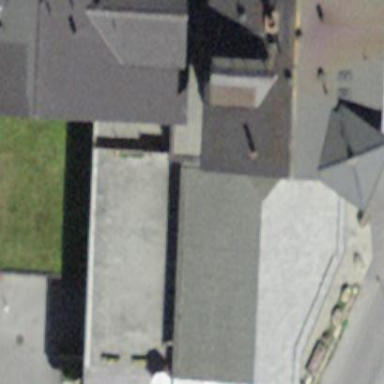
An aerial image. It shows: Building with tile roof.